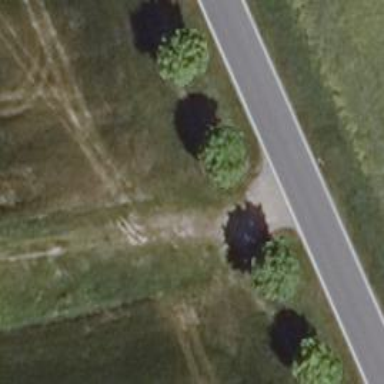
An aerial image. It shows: Row of trees in natural setting.